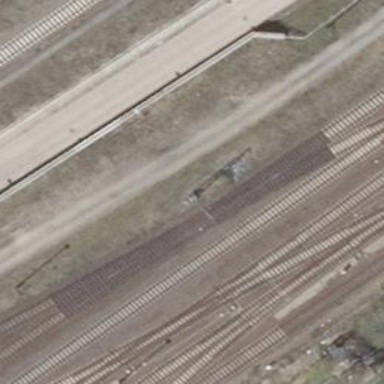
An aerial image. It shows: Railway switch.